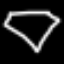
Label: diamond